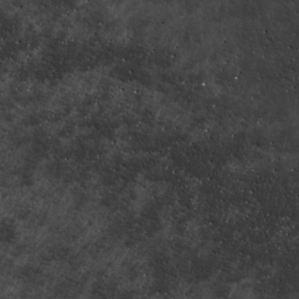
Label: non_frost